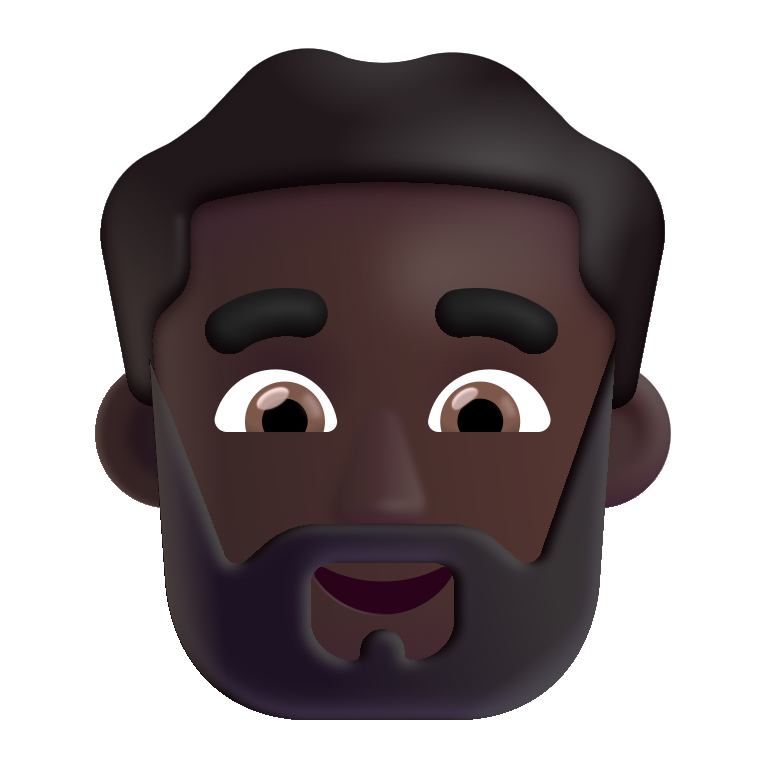
man beard color dark